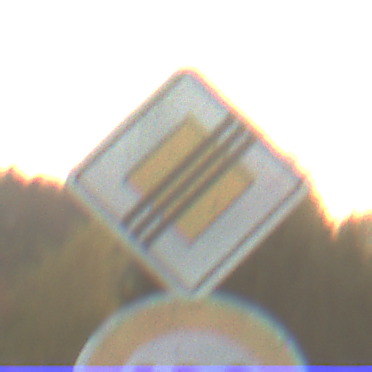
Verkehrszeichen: EndeVorfahrtsstrasse
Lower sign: Geschwindigkeit120
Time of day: SunriseSunset
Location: Outdoor (Nature)
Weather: PartlyCloudy
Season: NotSpecified
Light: Natural